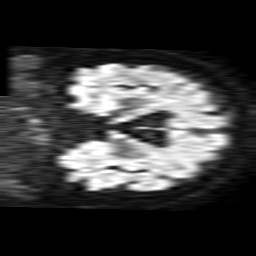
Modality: TRACE
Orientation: coronal
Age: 66
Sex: female
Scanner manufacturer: philips
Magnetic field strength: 1.5 T
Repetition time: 3.679 s
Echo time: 0.09411 s